Field crop: maize
Growth stage: 2
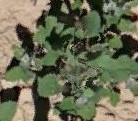
Species: chenopodium